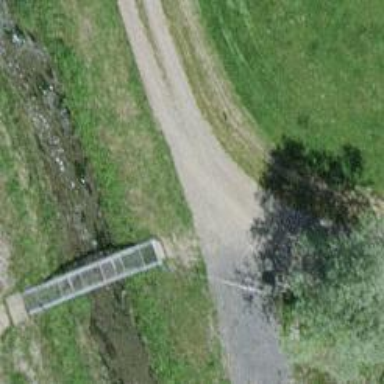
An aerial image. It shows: Gravel track.